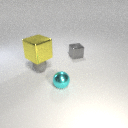
large yellow metal cube above small gray rubber sphere